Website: bh-photo
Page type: customer-info-address
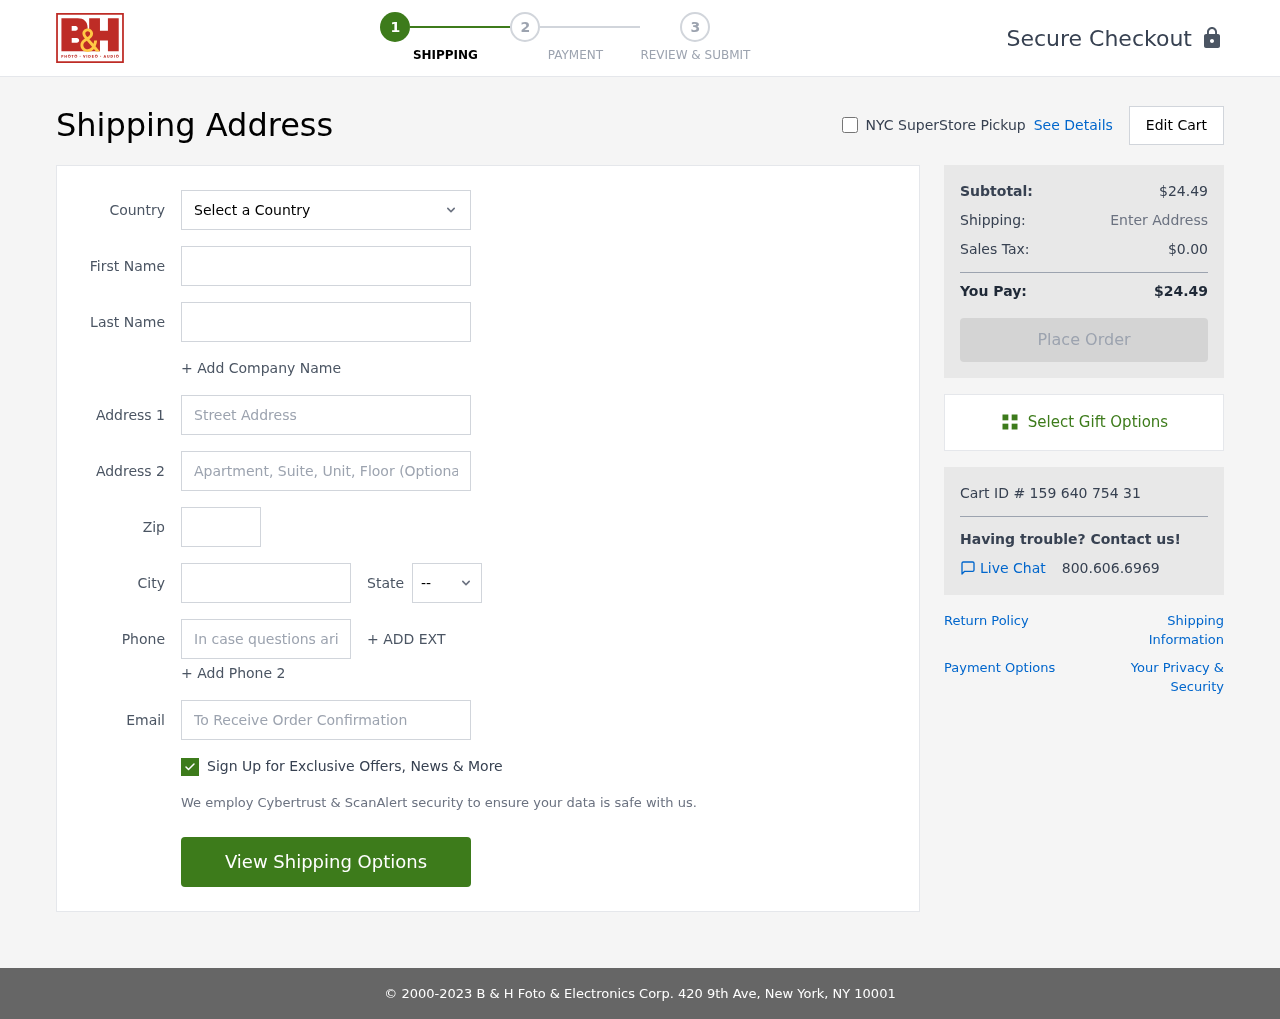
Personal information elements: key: PII_CITY
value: Cindyfort
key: PII_COUNTRY
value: United States
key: PII_EMAIL
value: dustin_phillips@gmail.com
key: PII_FIRSTNAME
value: Dustin
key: PII_LASTNAME
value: Phillips
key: PII_PHONE
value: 2995006101
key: PII_POSTCODE
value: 84431
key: PII_STATE_ABBR
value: KY
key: PII_STREET
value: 675 Virginia Crest
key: PII_STREET2
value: Apt. 627
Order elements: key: ORDER_SUBTOTAL
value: $24.49
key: ORDER_TAX
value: $0.00
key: ORDER_TOTAL
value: $24.49
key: ORDER_ID
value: Cart ID # 159 640 754 31